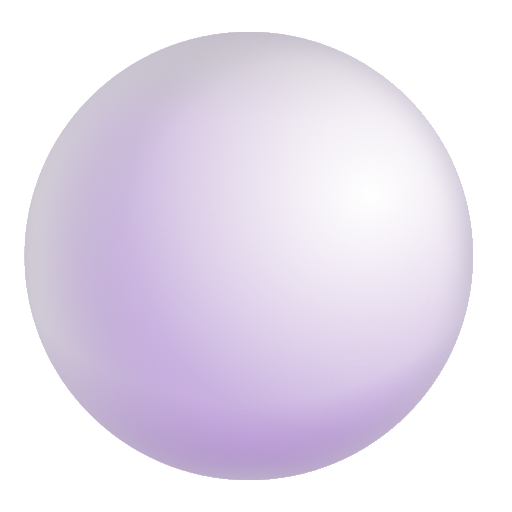
white circle color